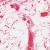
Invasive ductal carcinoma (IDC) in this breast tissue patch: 0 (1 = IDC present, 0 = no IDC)